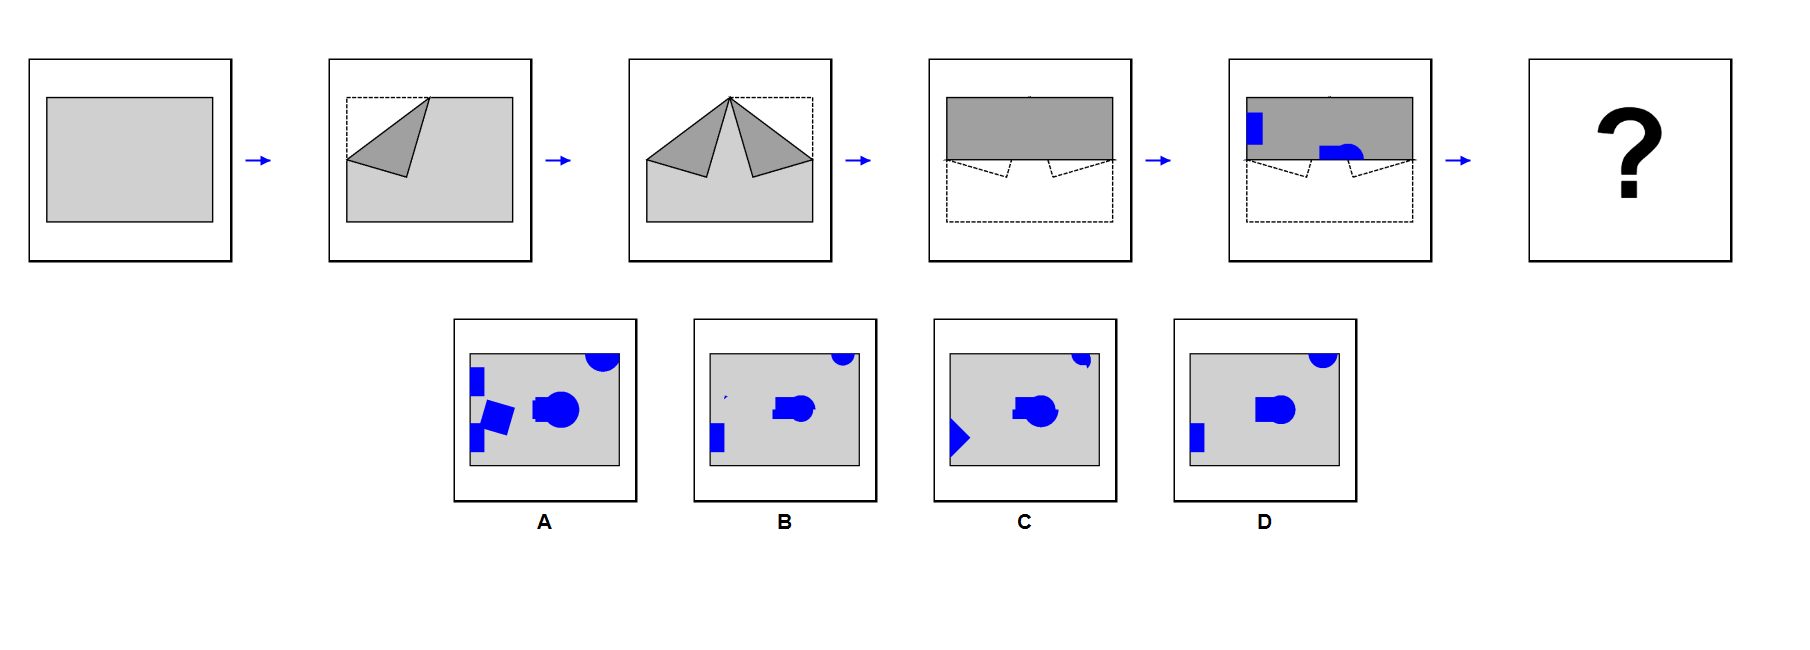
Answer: D